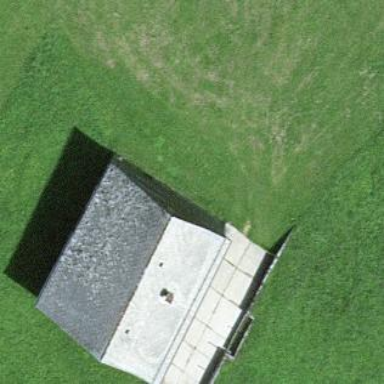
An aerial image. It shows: Gabled roof on farm auxiliary building.